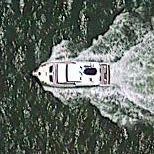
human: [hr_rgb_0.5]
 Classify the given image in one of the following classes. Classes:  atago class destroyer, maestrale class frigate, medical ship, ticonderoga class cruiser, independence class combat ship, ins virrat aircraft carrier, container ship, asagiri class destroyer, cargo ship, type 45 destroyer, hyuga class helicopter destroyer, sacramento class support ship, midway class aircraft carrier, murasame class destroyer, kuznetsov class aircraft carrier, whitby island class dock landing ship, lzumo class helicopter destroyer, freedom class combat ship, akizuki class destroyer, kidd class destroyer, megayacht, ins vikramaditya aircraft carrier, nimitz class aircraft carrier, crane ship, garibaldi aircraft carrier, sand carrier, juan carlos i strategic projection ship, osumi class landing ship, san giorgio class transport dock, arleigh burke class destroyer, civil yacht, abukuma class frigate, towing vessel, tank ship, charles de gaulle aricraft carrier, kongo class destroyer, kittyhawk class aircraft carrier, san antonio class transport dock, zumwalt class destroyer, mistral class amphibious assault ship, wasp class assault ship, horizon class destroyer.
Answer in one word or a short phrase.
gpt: Civil yacht